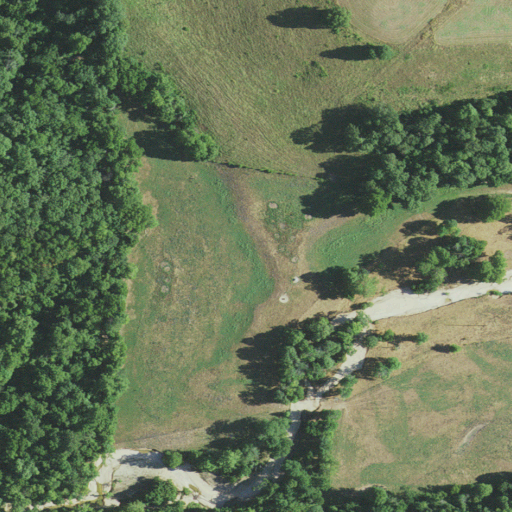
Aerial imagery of valley in Missouri named Bishop Hollow containing pasture, deciduous forest, and mixed forest